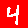
Digit: 4